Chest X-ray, AP view. Patient: 16 years old, sex M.
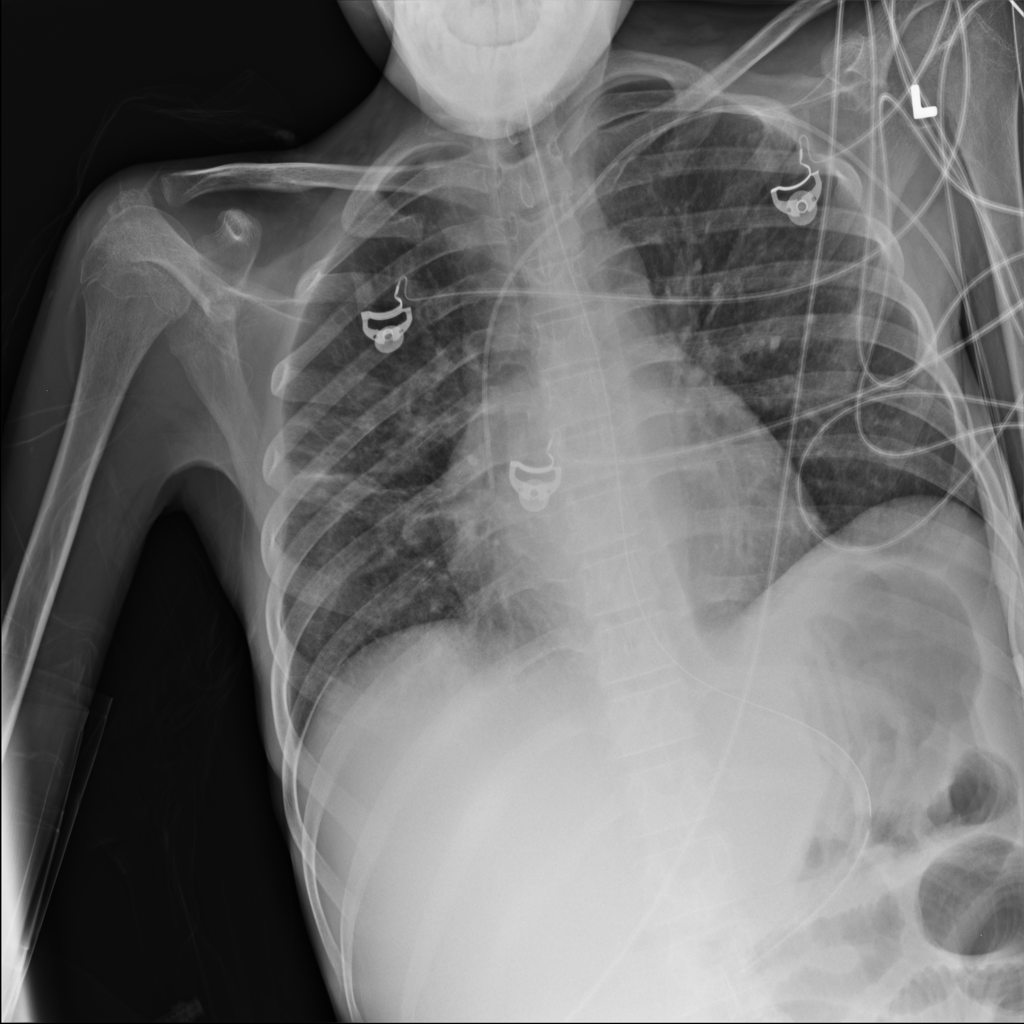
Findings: Infiltration, Nodule